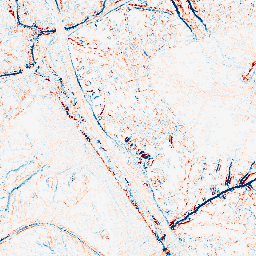
Category: edge_preserving
Decomposition family: median
Decomposition parameters: size: 5
Upsampling method: quintic
Upsampling parameters: scale: 4
Upsampling scale: 4